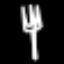
Label: fork